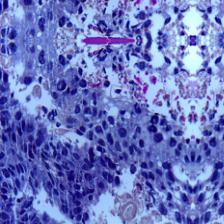
Diagnosis: OSCC